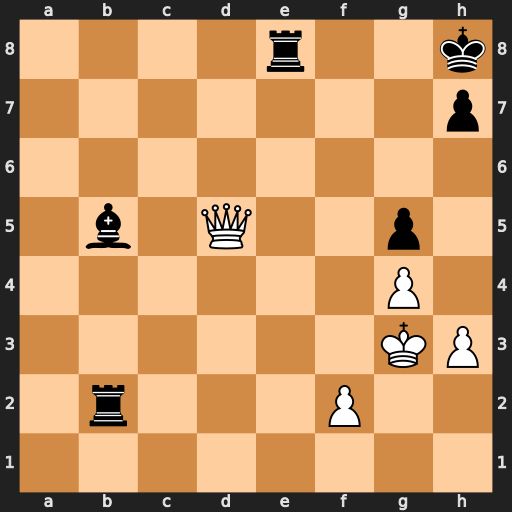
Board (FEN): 4r2k/7p/8/1b1Q2p1/6P1/6KP/1r3P2/8
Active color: w
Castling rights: -
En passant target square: -
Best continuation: Qd4+ Kg8 Qxb2